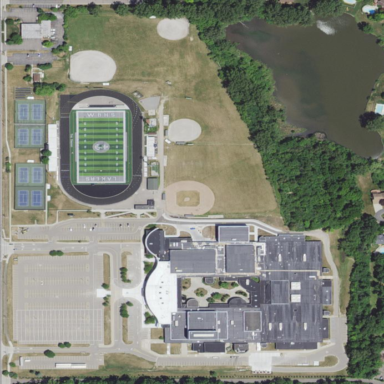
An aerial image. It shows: School.